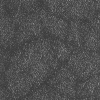
Atmospheric dust classification: not_dusty